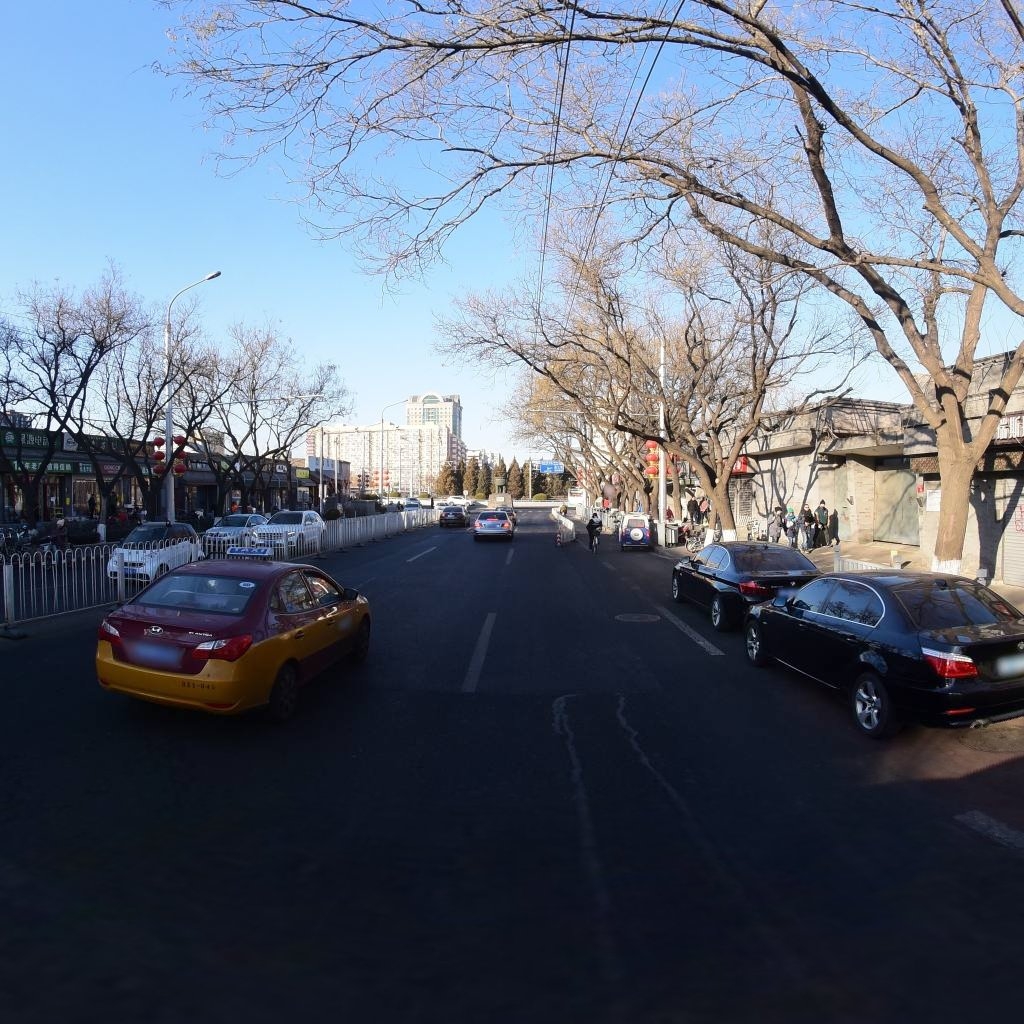
Region: Dongcheng
Road damage annotations: manhole cover, longitudinal patch, longitudinal patch, manhole cover